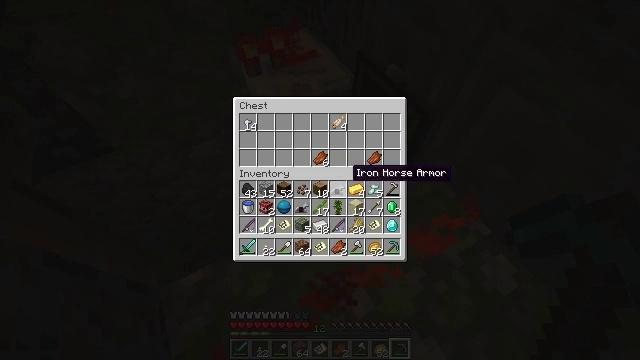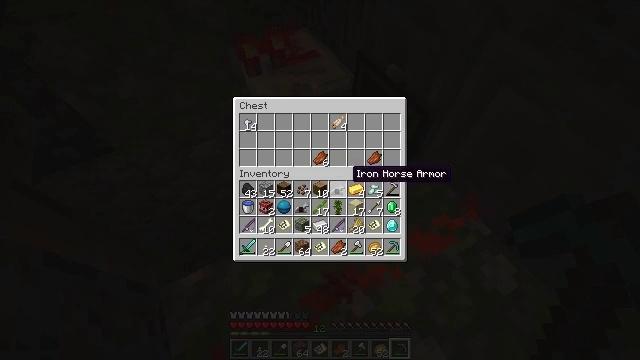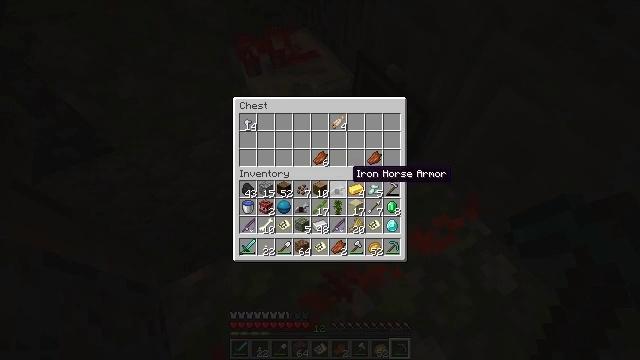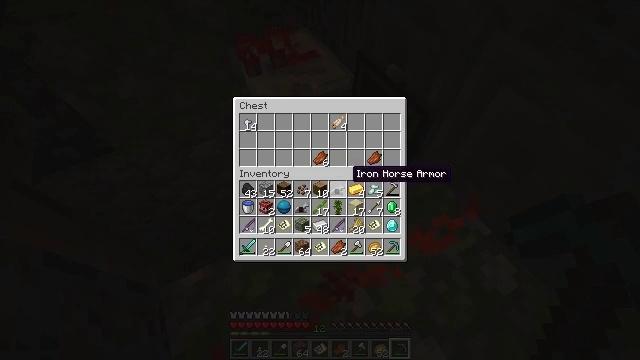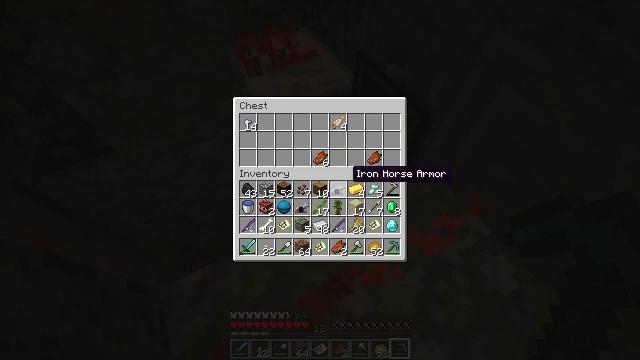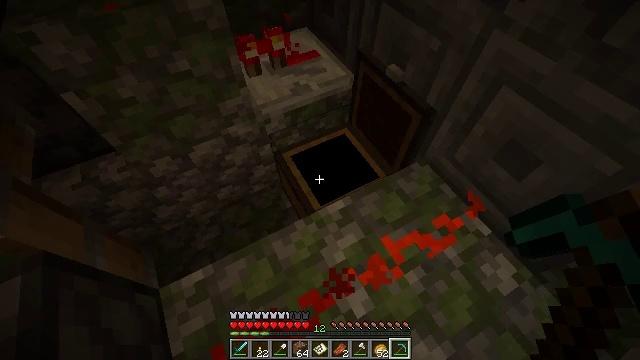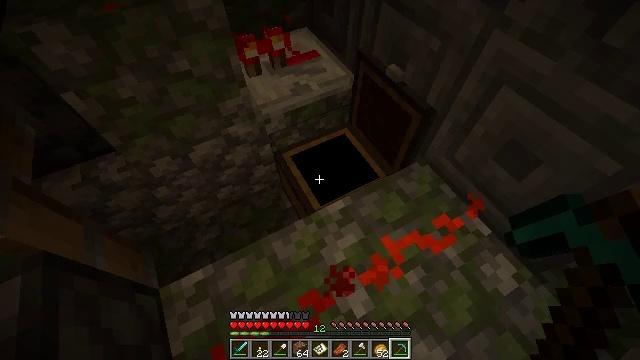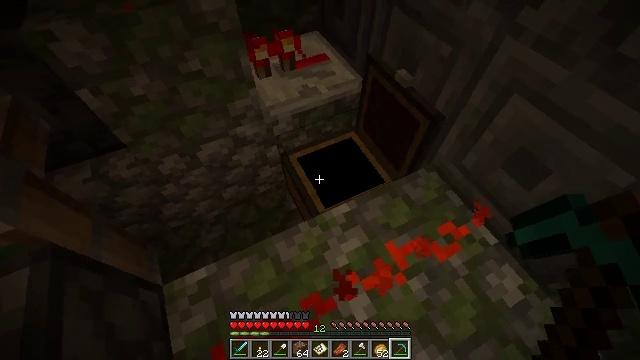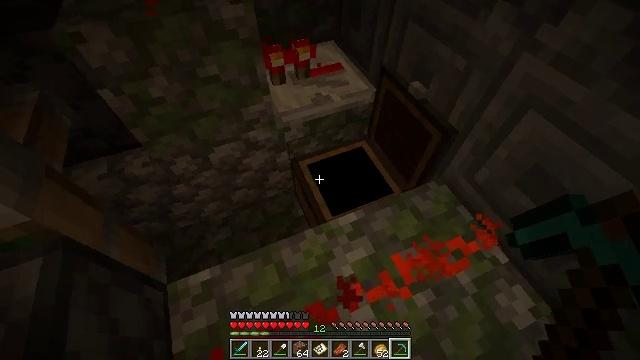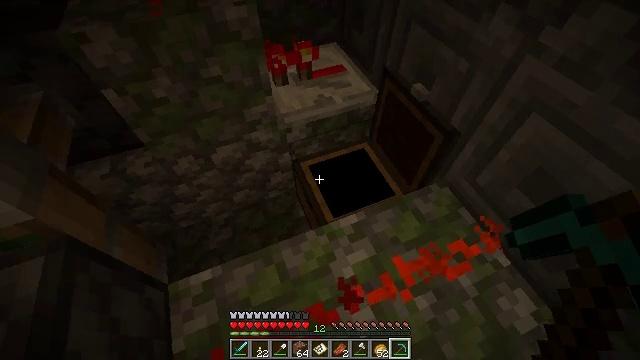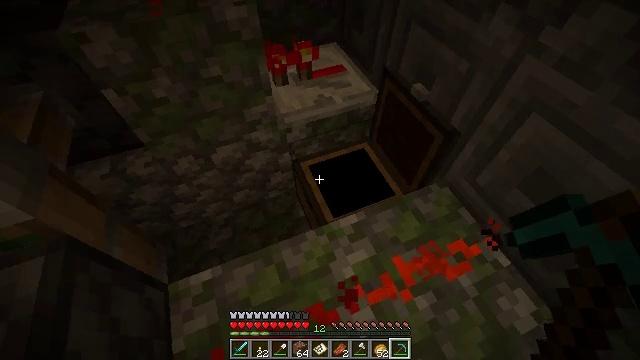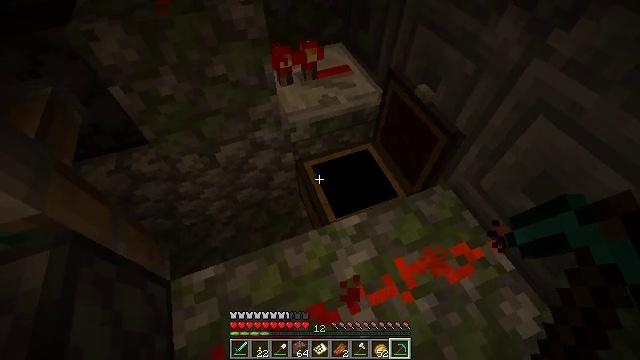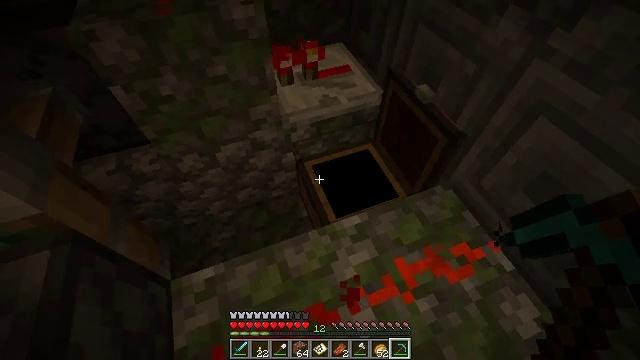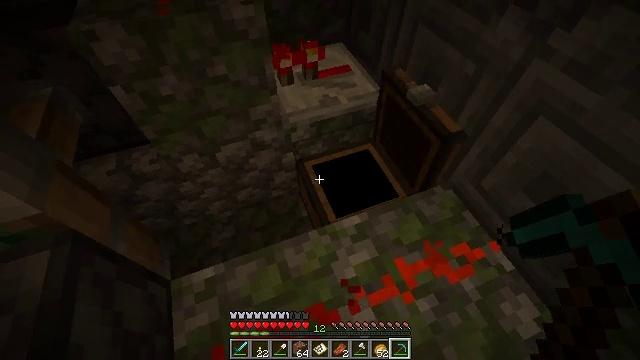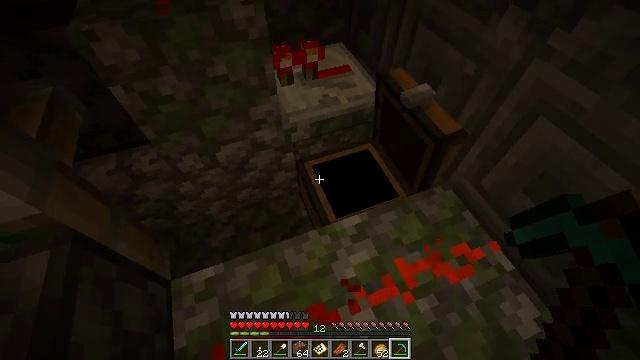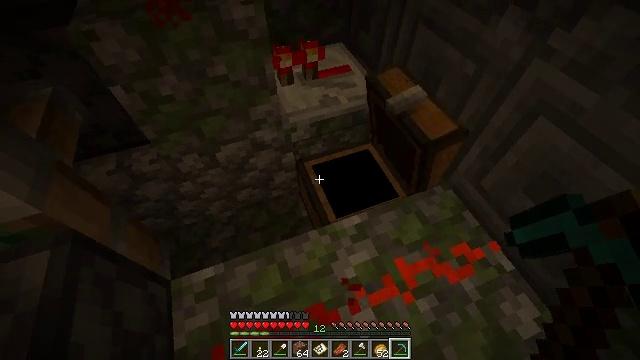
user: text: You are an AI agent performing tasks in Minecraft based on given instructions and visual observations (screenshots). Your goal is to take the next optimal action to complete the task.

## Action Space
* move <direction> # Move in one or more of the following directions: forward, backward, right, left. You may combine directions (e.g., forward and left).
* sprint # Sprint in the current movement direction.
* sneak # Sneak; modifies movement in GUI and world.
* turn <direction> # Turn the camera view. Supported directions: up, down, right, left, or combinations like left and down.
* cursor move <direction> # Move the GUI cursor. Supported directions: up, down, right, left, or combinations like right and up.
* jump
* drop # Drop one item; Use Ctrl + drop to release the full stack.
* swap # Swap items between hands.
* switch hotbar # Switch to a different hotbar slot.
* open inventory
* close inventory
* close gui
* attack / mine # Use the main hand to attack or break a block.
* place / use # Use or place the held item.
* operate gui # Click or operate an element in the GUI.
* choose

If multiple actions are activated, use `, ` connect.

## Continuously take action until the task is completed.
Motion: motion action
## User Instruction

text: Gather vines from trees or structures.
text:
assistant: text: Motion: sneak
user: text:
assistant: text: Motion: sneak
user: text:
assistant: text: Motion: sneak
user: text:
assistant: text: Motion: no_op
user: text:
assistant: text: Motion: no_op
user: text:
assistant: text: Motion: close gui
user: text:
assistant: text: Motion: turn left, open inventory
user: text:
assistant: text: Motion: turn left and up, open inventory
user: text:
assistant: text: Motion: no_op
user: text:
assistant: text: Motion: no_op
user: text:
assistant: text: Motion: turn left
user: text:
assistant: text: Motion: no_op
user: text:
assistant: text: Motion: no_op
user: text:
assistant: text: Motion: no_op
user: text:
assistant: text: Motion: no_op
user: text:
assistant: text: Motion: move right
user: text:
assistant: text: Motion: move back and move right
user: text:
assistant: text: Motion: move back and move right
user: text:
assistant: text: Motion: move back and move right
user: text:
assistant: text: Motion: move back
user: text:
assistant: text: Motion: turn left
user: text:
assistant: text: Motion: turn left
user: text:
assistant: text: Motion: turn left
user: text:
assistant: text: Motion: turn left
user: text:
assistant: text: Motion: turn left and up
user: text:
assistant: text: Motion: turn left
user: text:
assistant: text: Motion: turn left
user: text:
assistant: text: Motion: turn left
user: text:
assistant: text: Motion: move forward, turn left
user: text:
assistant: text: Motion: move forward